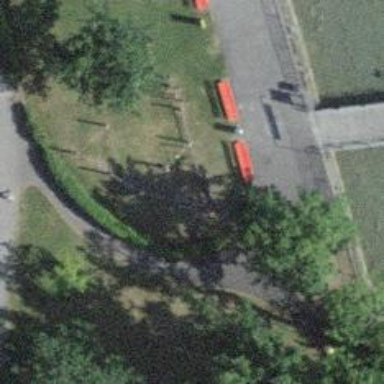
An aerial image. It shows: Playground featuring climbing frame.